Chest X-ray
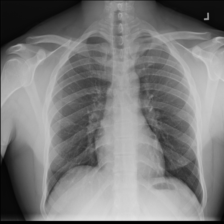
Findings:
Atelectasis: negative
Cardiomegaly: negative
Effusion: negative
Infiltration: negative
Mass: negative
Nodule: negative
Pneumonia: negative
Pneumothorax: negative
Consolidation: negative
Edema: negative
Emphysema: negative
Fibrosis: negative
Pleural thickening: negative
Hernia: negative